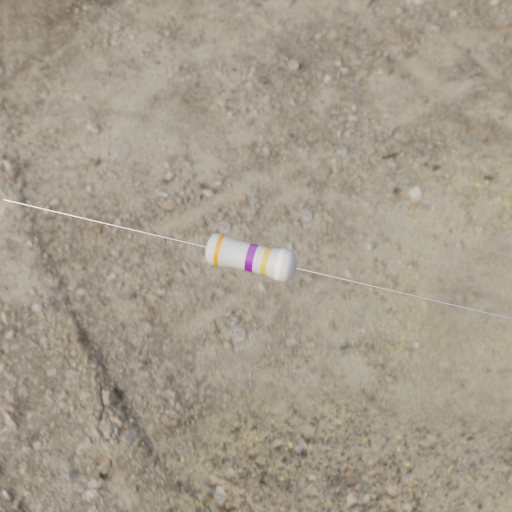
Resistor colour bands (in order): orange, violet, gold, white